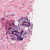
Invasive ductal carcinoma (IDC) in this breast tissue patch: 0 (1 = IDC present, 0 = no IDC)